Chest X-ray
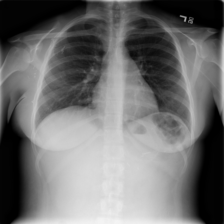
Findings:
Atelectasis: positive
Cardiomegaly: negative
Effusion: positive
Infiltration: negative
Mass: negative
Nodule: negative
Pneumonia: negative
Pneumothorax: negative
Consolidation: negative
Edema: negative
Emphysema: negative
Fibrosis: negative
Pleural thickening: negative
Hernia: negative